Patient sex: M
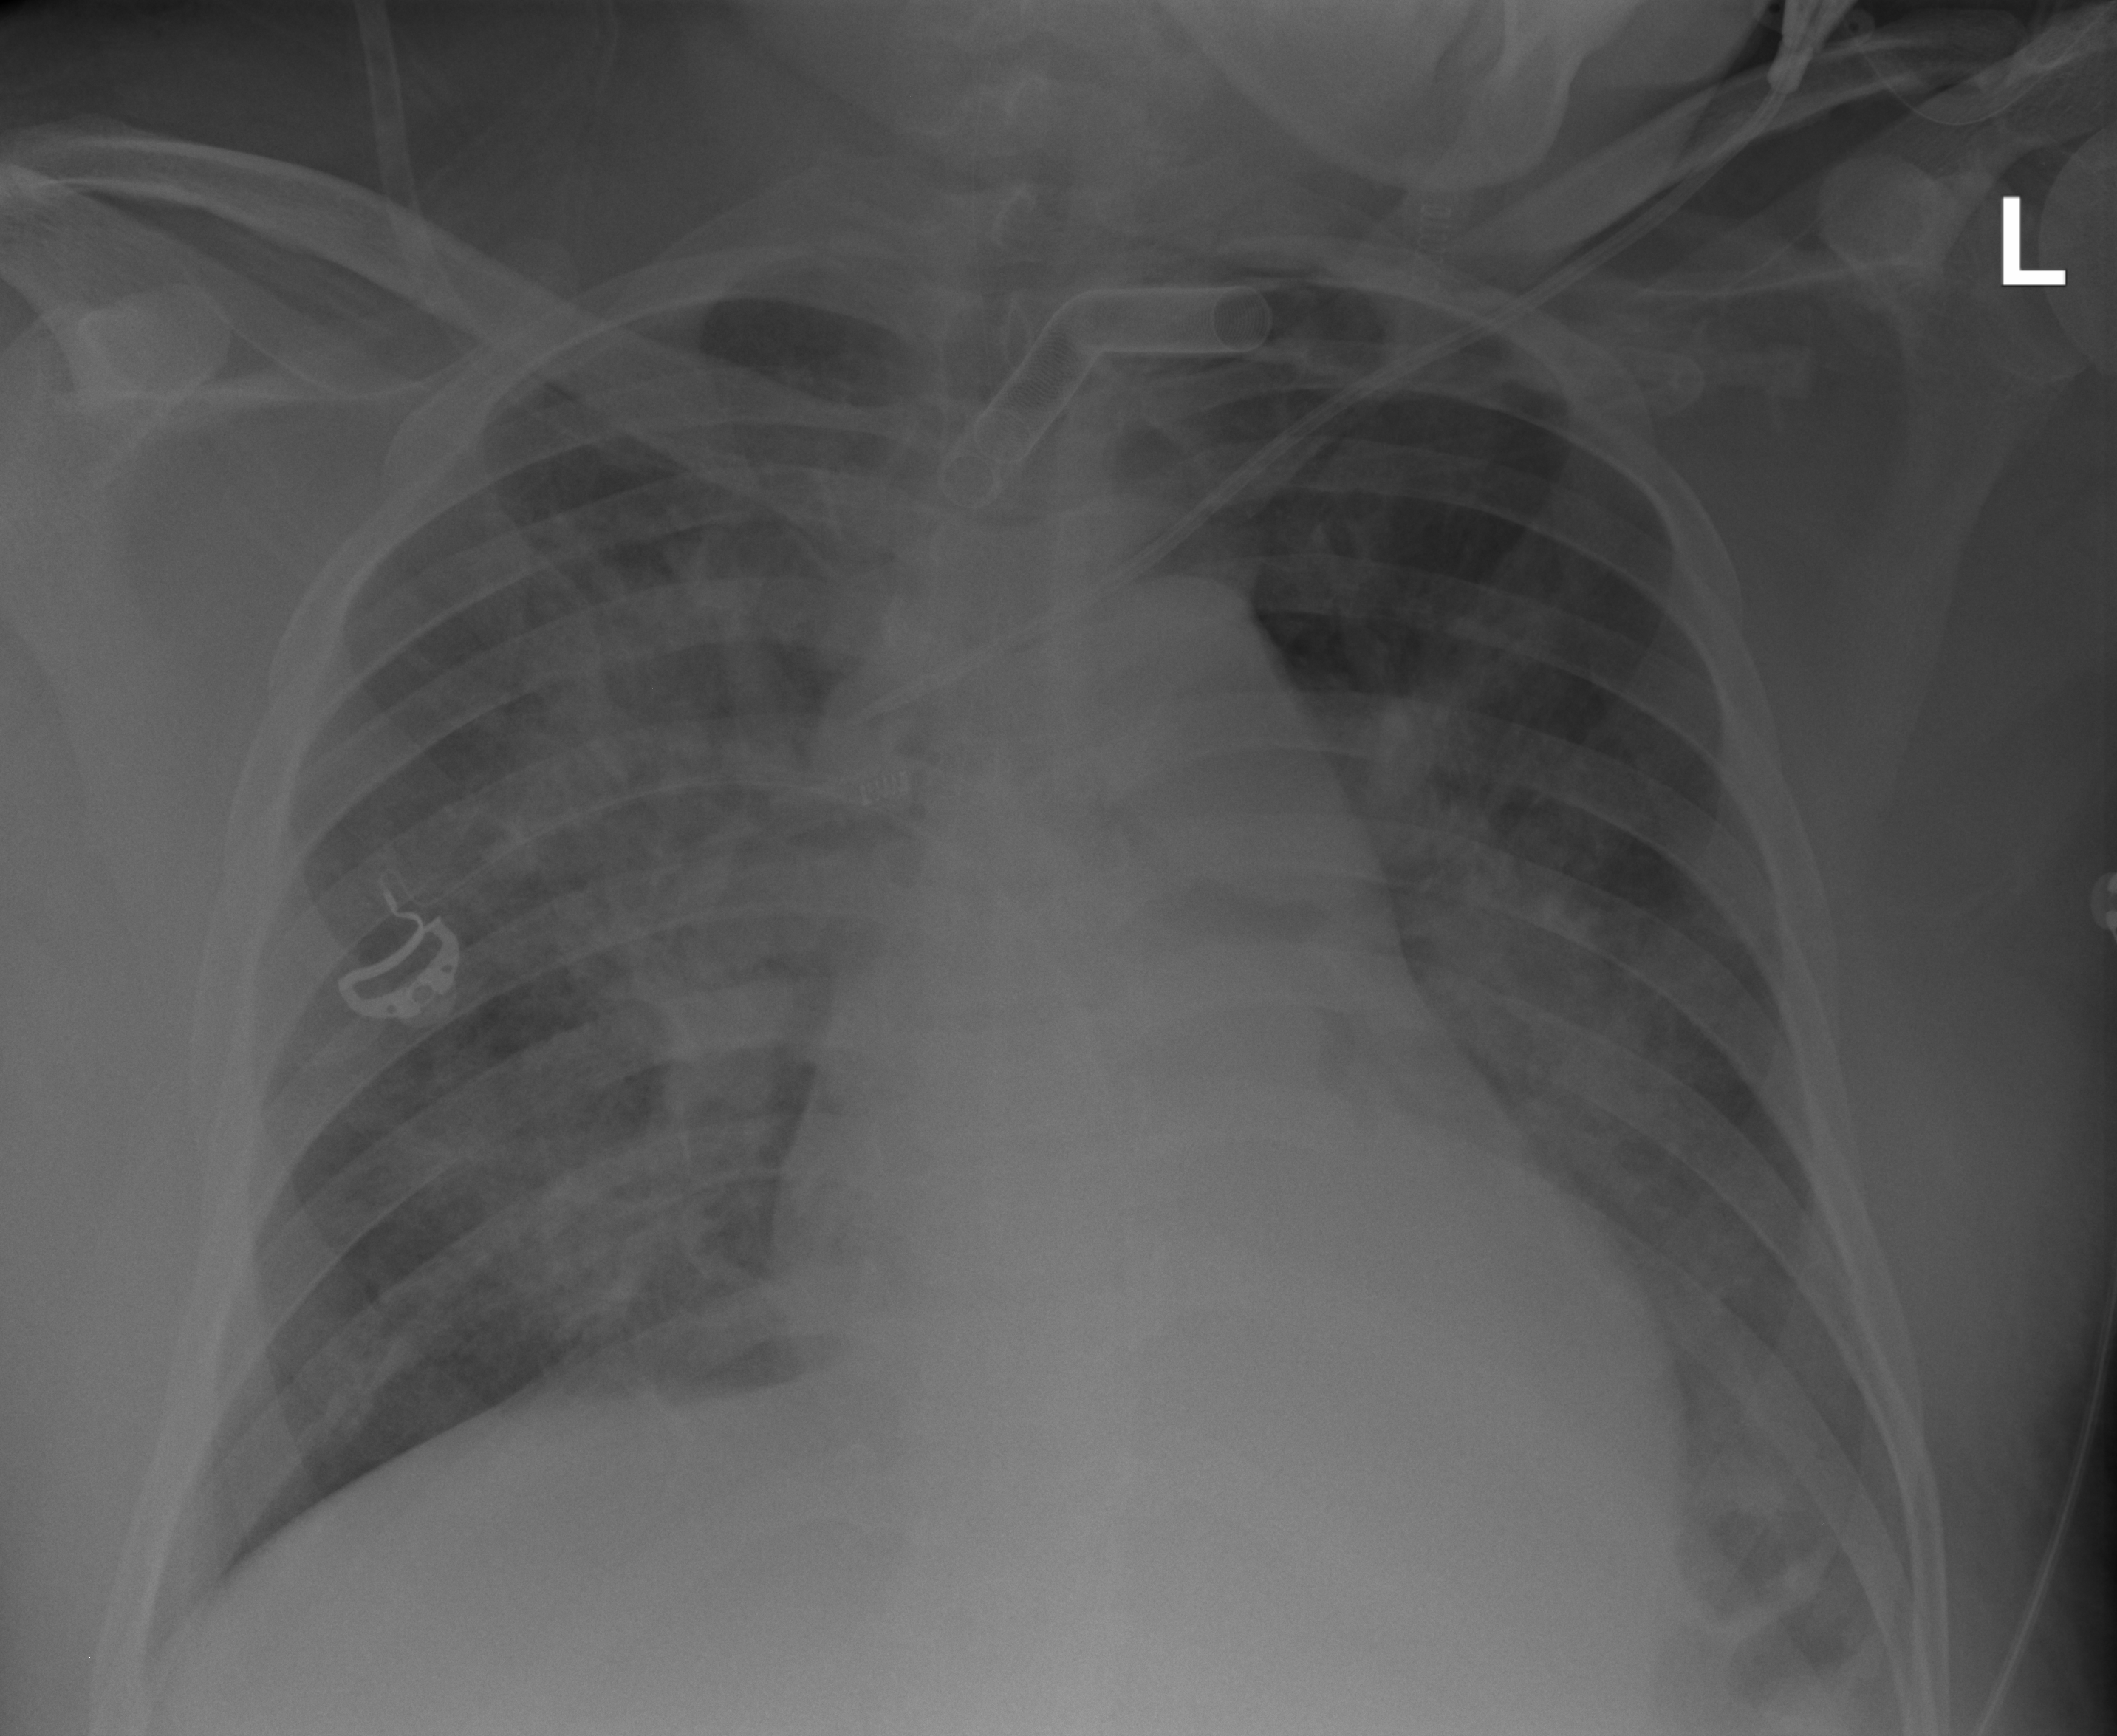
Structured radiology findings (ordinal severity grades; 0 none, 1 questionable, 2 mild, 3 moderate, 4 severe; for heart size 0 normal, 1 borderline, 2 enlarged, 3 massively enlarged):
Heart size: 2
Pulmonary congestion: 3
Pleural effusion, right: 0
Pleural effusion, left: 2
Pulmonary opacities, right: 3
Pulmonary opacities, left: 3
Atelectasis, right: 3
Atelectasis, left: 3